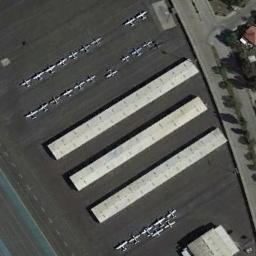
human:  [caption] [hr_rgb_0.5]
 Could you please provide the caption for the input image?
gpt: There are three rows of planes and three rows of buildings .

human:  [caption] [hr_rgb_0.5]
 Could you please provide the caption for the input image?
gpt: Some planes parked in some lines on the airport and some white buildings between planes .

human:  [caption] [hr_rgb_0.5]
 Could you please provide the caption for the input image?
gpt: Many airplanes were neatly arranged on the airport beside three long strip buildings .

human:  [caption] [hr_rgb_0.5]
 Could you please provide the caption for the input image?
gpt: Many planes are parked on both sides of three buildings .

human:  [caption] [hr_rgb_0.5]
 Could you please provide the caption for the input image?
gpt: Many planes are on either side of three long buildings .